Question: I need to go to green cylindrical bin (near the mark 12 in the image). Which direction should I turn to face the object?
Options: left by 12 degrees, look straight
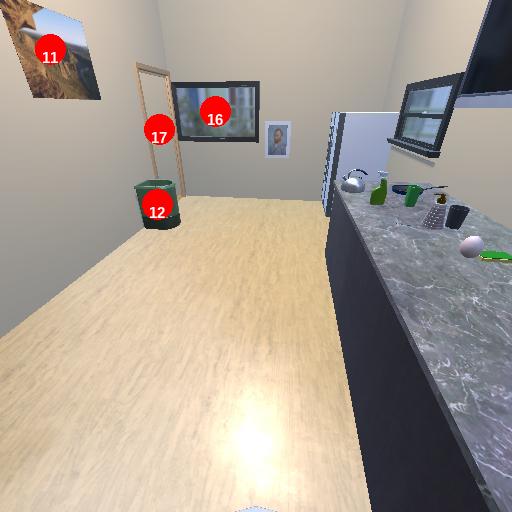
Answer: left by 12 degrees